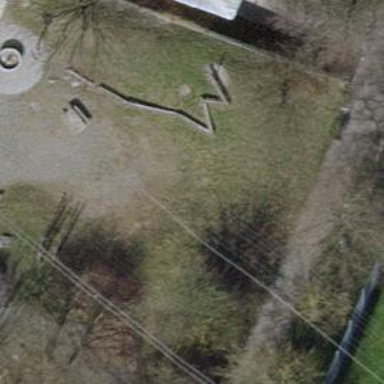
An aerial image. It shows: Sandpit at the playground.